Question: How can I identify if an application is using a custom 'UIWebView'?
For instance in this case:

Can someone suggest me how this can be done?
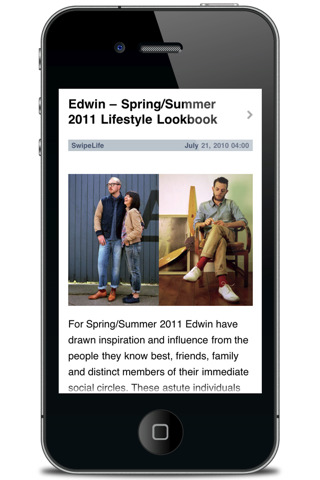
Answer: If by "custom", you mean sub-classing UIWebView, nothing you described in your requirements calls for doing that. Instead, a combination of HTML/CSS/Javascript executed within the UIWebView, plus any necessary UIKit controls positioned around the UIWebView, should give you everything you need.